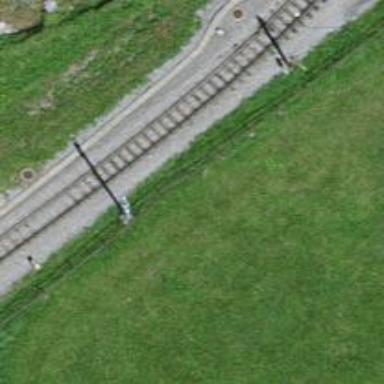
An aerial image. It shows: Narrow-gauge railway track with 1 electrified contact line.